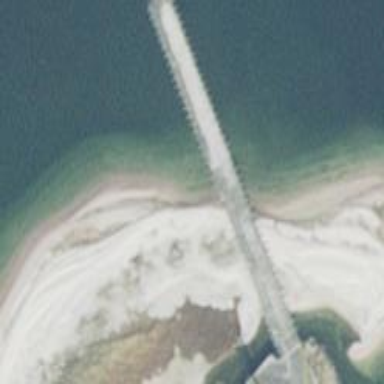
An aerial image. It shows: Man-made bridge.